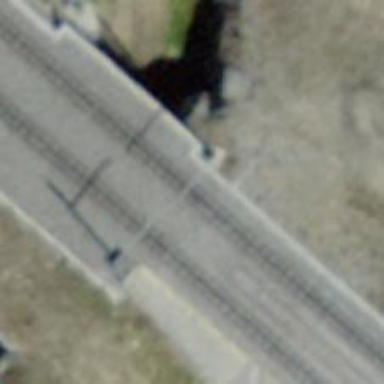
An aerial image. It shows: Narrow-gauge railway bridge with electrified contact line.